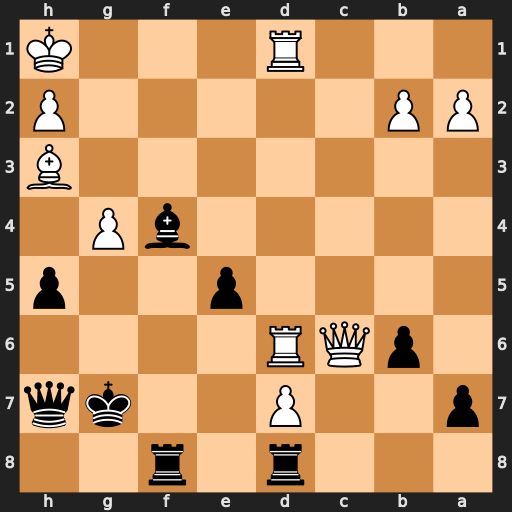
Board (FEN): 3r1r2/p2P2kq/1pQR4/4p2p/5bP1/7B/PP5P/3R3K
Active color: b
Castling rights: -
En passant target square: -
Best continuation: hxg4 Rg6+ Qxg6 Qxg6+ Kxg6